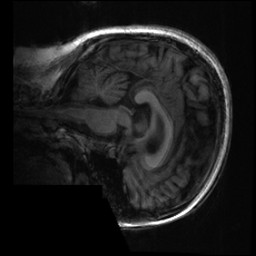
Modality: T1w
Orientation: sagittal
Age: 22
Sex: female